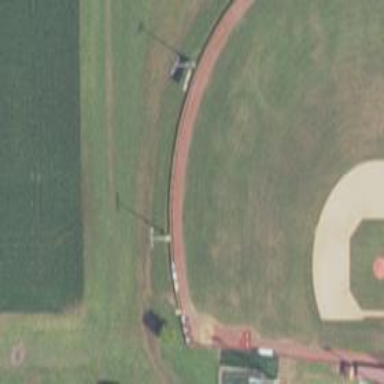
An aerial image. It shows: Baseball pitch for leisure land activities.